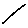
Label: line